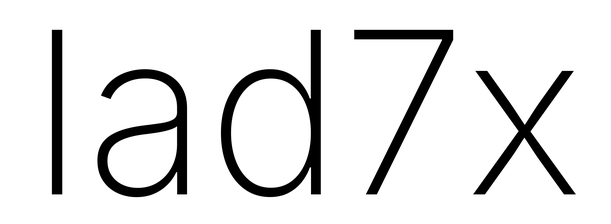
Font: Inter_ExtraLight